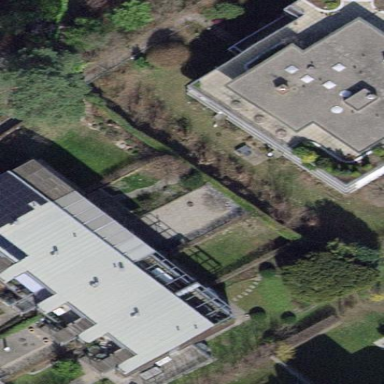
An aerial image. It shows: Flat roof terrace building.